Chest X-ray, AP view. Patient: 51 years old, sex M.
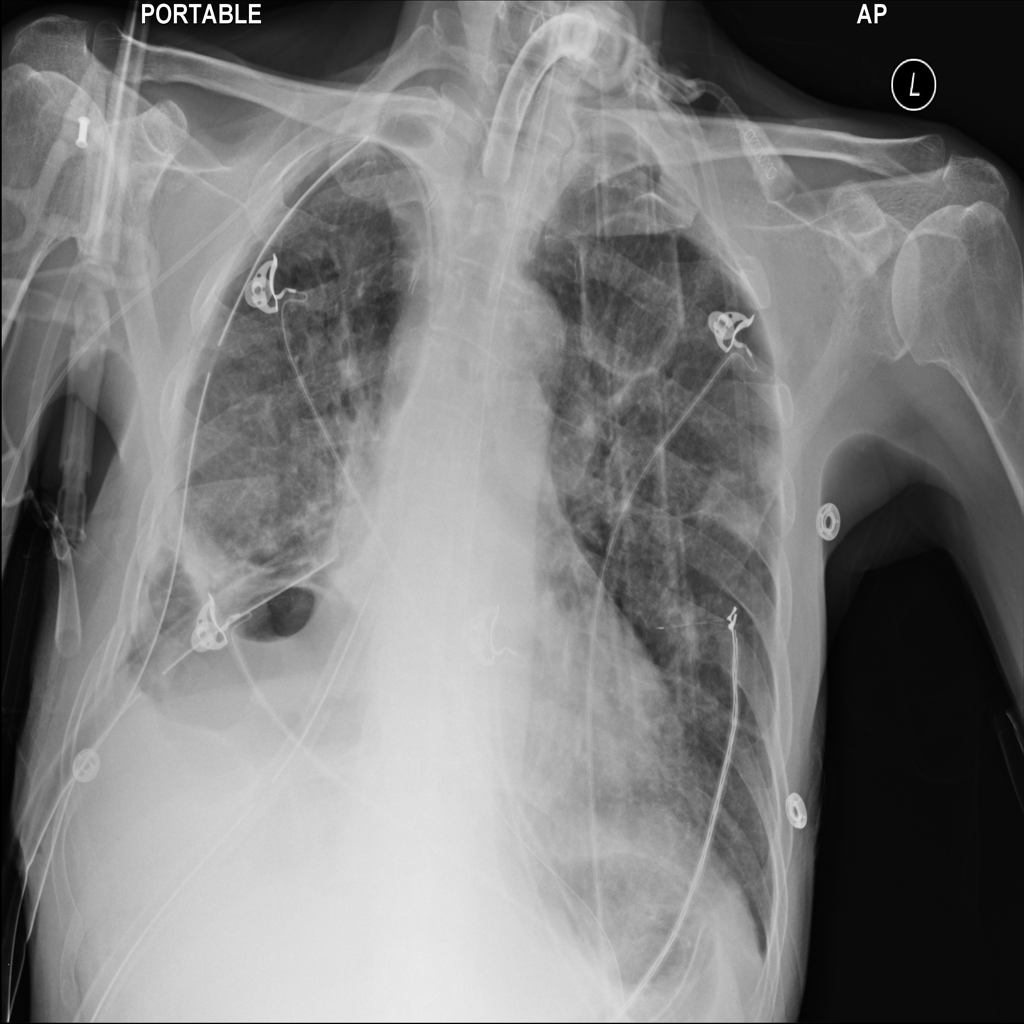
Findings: No Finding